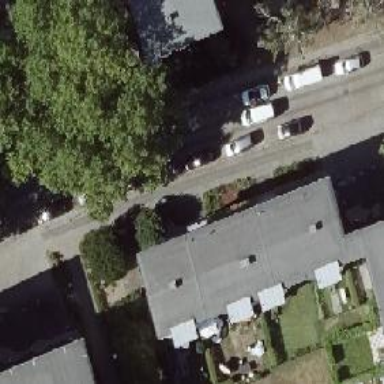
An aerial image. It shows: Residential road with asphalt surface and sidewalks on both sides.